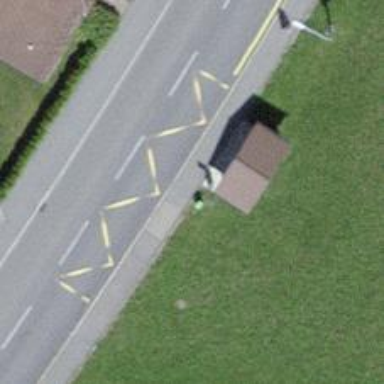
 serving as platform for public transportation."